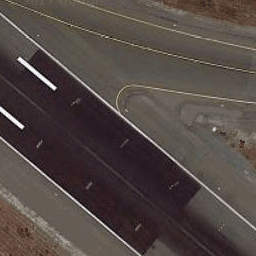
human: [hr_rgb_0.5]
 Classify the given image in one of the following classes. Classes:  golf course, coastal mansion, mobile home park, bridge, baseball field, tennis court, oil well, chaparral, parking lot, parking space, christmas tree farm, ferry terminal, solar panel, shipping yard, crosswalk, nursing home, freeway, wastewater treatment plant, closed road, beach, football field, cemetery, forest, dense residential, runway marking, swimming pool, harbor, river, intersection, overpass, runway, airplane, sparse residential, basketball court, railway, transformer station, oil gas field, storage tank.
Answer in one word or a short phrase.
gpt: runway